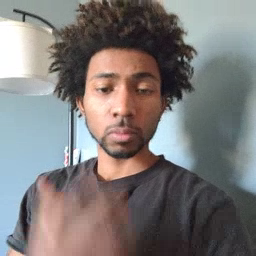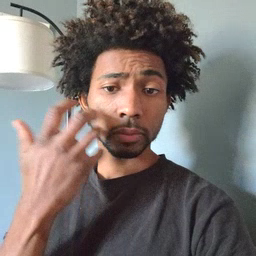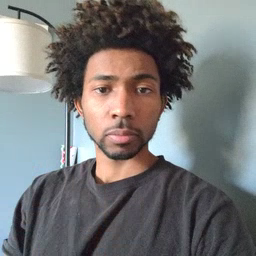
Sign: tiger